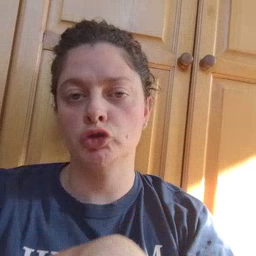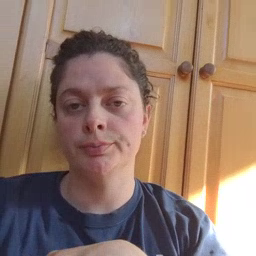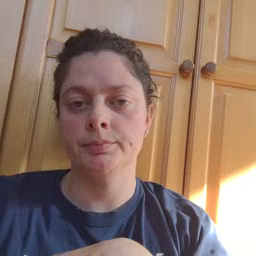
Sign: zipper